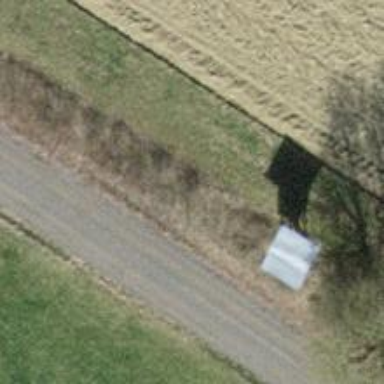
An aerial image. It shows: Hedge acting as barrier.